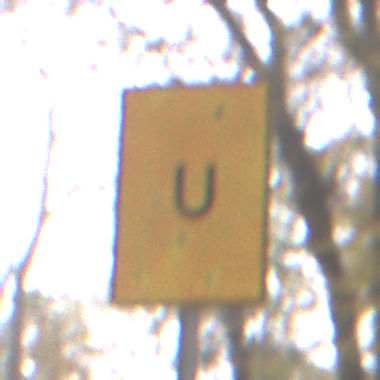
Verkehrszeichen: AnkuendigungOderFortsetzungUmleitungOhnePfeilsymbol
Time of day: MorningAfternoon
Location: Outdoor (Nature)
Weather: Overcast
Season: Autumn
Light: Natural